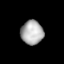
Tissue: lung
Cell type: Fibroblasts
Senescence score: 0.1708
Nuclear area (px): 521
Mean DAPI intensity: 174.862